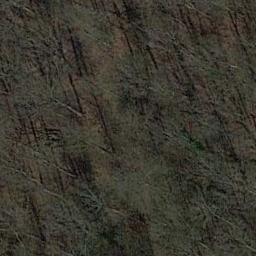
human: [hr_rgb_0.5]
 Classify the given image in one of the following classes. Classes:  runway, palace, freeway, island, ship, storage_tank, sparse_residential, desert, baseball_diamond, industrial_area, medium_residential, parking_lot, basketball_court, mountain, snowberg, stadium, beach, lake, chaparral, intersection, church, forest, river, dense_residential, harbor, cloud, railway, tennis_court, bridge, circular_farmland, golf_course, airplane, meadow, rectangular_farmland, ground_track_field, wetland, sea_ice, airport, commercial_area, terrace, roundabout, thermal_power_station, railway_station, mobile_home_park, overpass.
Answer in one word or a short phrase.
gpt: forest